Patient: sex F, age 67
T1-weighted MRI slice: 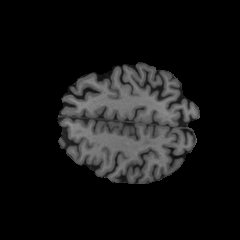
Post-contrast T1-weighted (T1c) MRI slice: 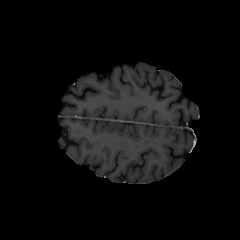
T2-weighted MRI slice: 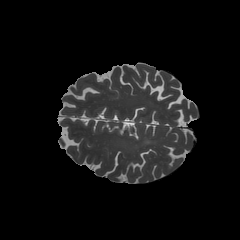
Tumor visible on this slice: yes
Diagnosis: Glioblastoma, IDH-wildtype
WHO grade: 4